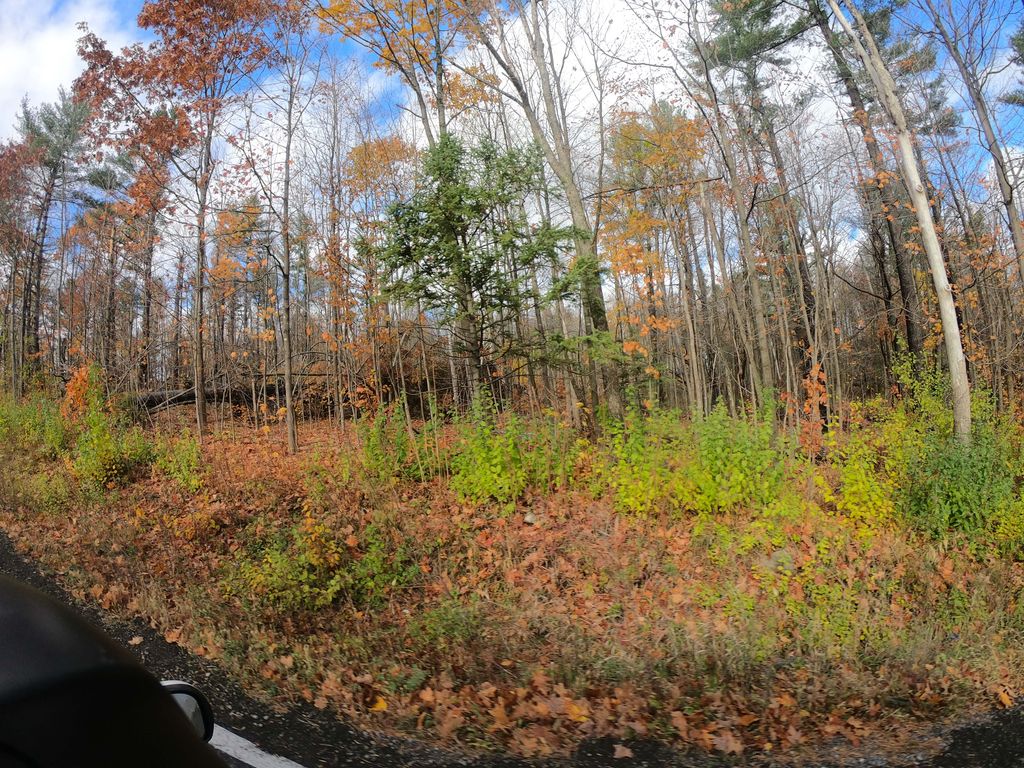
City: ottawa-gatineau